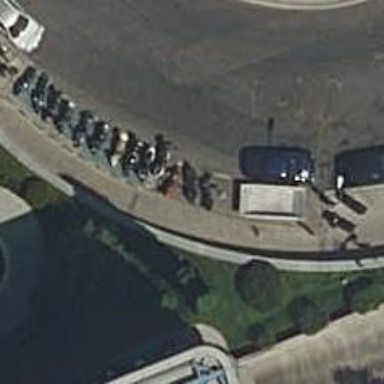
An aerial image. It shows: Motorcycle parking area.